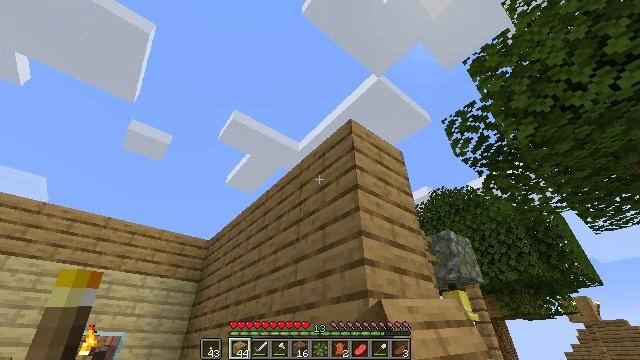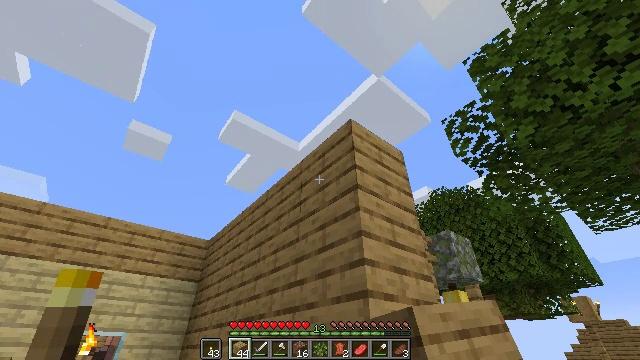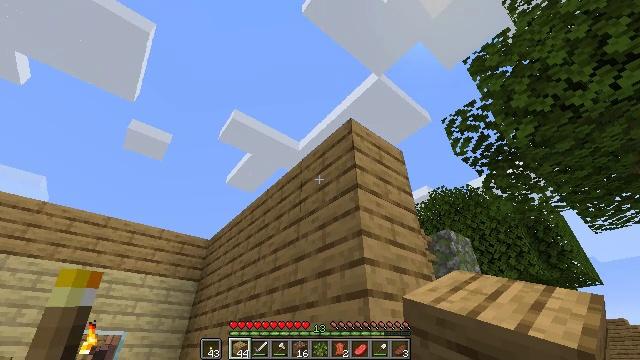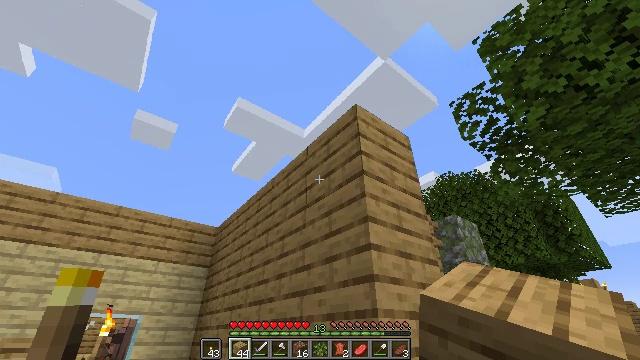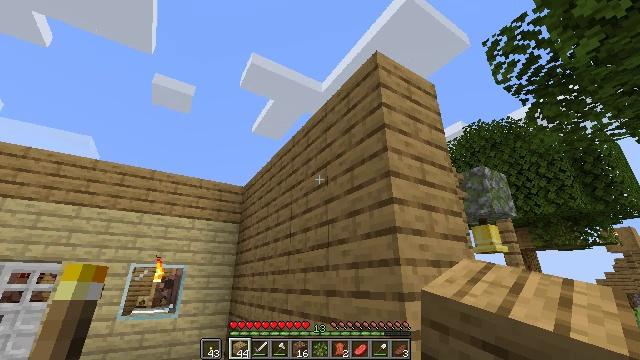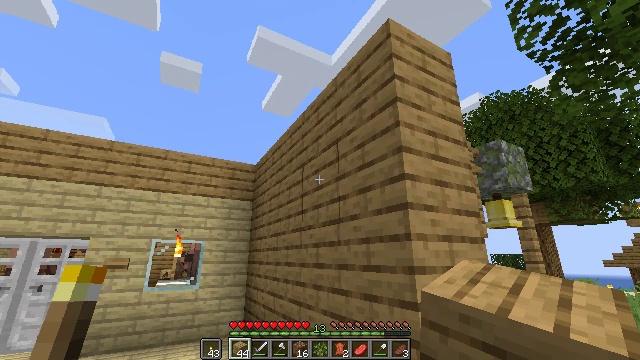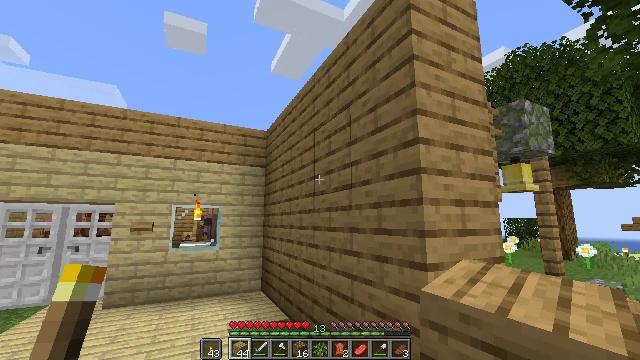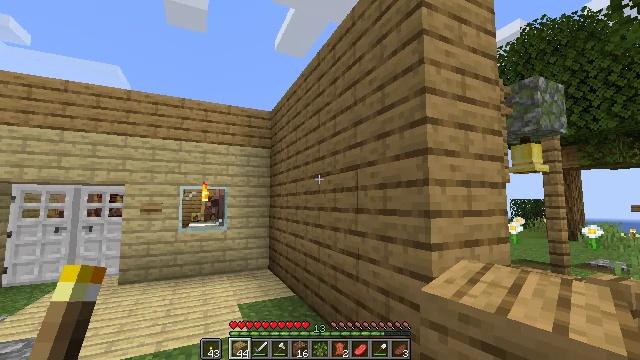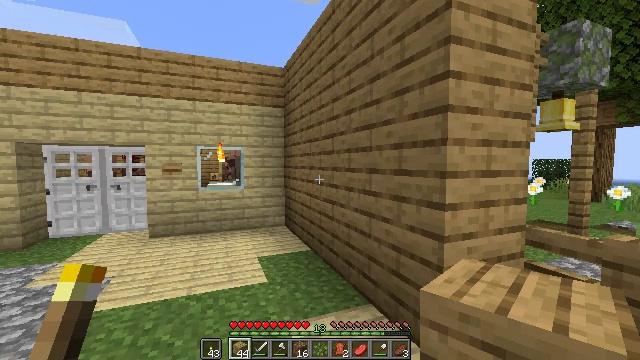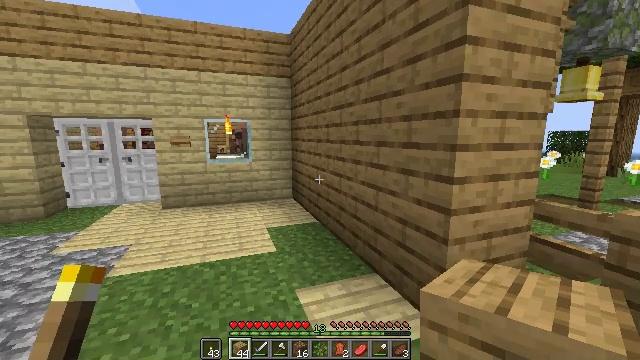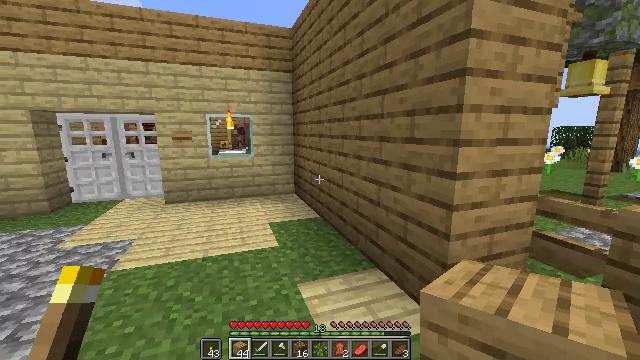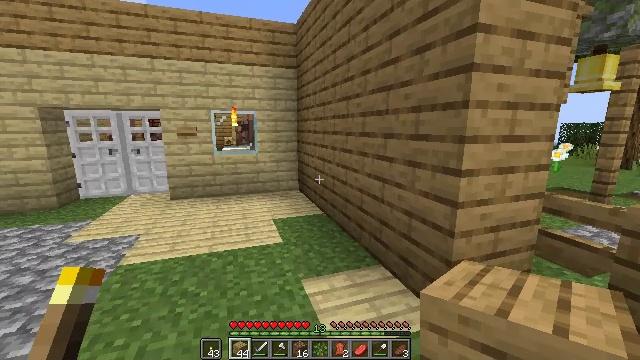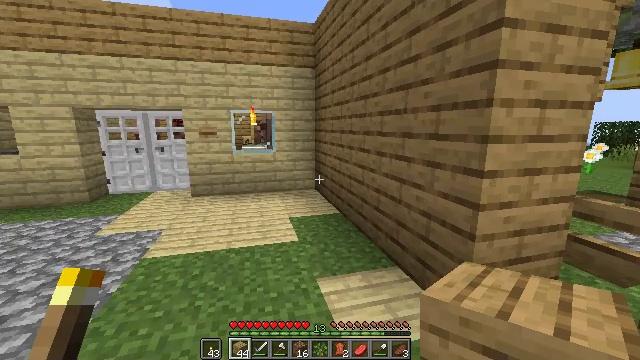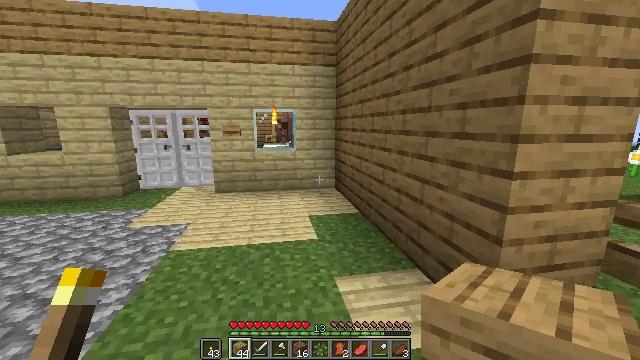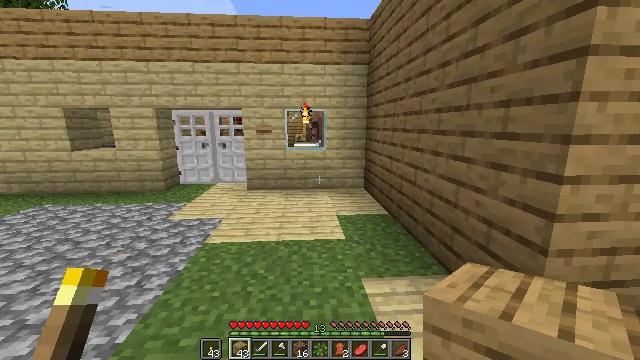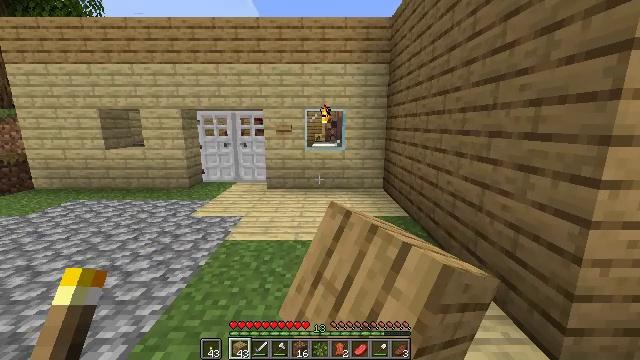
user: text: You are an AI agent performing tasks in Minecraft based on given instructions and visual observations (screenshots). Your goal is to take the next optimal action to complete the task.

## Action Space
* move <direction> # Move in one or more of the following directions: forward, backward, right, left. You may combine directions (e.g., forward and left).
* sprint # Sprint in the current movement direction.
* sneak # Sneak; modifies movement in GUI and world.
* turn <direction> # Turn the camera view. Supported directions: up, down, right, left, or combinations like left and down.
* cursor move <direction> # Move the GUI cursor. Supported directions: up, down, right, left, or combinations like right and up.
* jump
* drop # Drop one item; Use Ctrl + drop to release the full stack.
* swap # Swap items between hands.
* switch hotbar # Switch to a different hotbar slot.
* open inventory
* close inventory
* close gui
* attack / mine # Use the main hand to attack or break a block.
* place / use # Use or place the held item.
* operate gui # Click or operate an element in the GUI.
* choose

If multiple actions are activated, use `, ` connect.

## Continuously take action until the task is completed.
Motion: motion action
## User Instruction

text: Remove oak planks from your possession.
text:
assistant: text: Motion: no_op
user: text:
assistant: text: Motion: no_op
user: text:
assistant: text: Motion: turn left and down
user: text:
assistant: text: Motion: turn left and down
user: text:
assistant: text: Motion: turn left and down
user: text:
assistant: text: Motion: turn left and down
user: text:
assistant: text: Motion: turn left and down
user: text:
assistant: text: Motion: turn left and down
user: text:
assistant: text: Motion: turn left and down
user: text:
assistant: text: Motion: turn down
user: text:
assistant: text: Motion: no_op
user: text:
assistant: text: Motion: turn left
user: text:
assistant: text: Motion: turn left
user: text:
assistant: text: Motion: turn left, drop
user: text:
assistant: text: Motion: turn left, drop
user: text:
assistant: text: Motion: turn left, drop
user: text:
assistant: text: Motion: turn left, drop
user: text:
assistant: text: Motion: turn left, drop
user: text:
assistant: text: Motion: drop